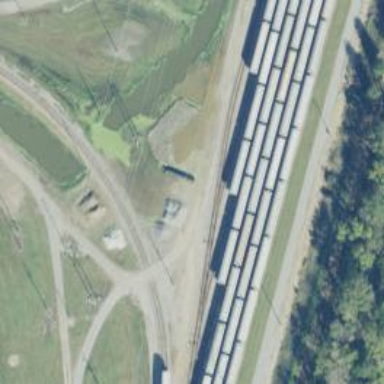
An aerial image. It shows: Railway spur service.